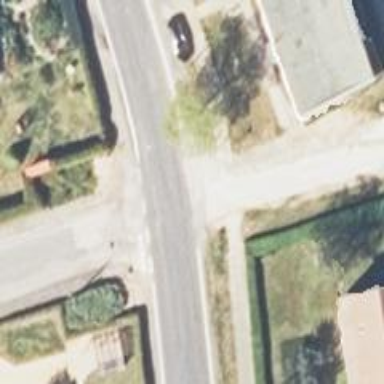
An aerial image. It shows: Smooth asphalt road in residential area.